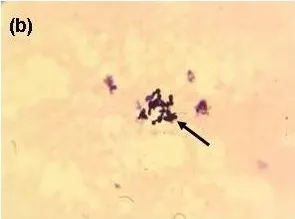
Positive Malassezia species from synovial fluid in direct smear with gram staining.
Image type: pathology (gram)